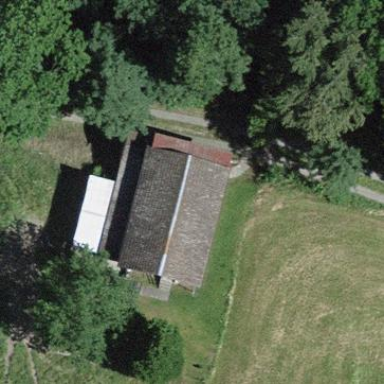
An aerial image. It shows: Shooting range building.